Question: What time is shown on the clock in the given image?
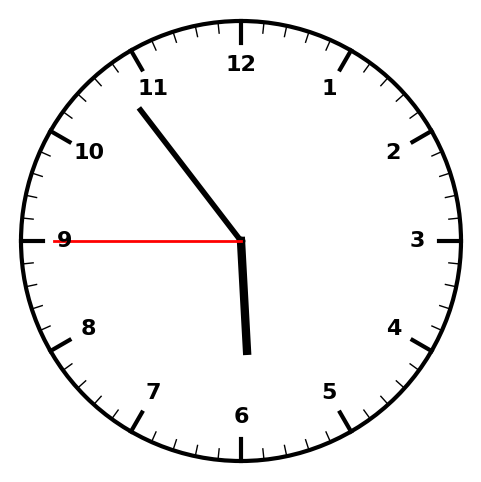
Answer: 05:53:45